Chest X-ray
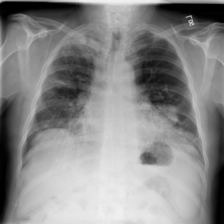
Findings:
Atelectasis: negative
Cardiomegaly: negative
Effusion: negative
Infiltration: positive
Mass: negative
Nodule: negative
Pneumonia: negative
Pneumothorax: negative
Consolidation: negative
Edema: negative
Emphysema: negative
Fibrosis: negative
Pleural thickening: negative
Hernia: negative